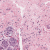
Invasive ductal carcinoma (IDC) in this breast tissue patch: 0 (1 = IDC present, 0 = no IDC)